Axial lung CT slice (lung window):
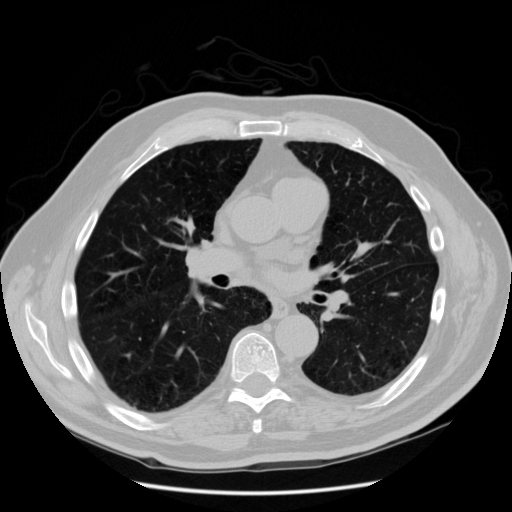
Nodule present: no